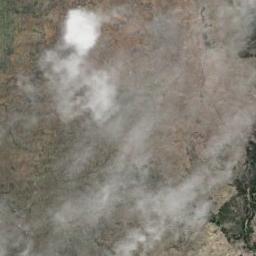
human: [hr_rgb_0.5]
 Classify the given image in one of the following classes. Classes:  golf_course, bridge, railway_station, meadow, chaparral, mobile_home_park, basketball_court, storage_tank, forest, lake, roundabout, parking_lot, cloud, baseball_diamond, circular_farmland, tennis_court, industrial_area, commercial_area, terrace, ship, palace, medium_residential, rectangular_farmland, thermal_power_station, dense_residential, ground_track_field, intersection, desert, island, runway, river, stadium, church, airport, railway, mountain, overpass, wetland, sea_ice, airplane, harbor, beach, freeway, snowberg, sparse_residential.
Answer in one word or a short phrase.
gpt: cloud